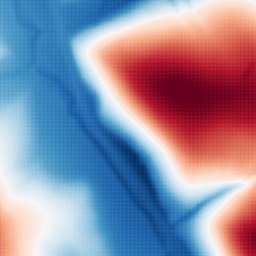
Category: multiscale
Decomposition family: dog_multiscale
Decomposition parameters: sigma_ratio: 2
n_scales: 6
base_sigma: 2
Upsampling method: sinc_blackman
Upsampling parameters: scale: 4
kernel_size: 8
Upsampling scale: 4